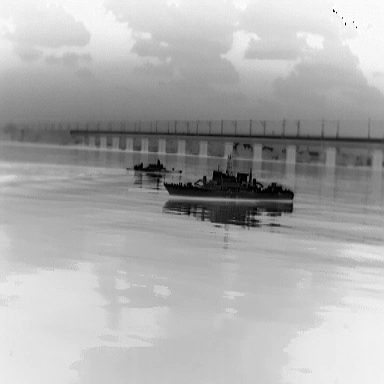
There are two objects shown in the infrared image, including a warship, and a canoe.